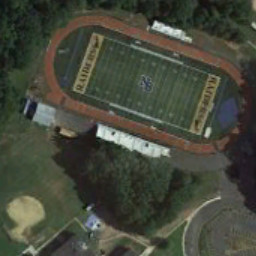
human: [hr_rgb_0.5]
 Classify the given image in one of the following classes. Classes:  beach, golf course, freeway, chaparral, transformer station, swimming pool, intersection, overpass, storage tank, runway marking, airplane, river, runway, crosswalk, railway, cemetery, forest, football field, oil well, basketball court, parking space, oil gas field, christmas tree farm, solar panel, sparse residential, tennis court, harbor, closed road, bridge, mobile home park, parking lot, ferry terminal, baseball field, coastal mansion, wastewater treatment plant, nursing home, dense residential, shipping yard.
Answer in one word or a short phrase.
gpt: football field